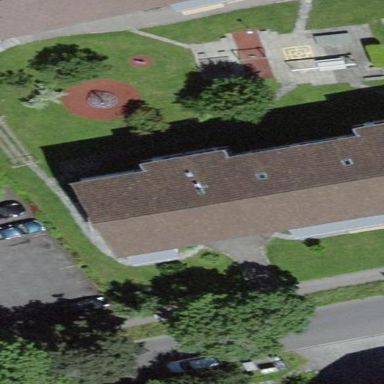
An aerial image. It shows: Gabled roof adorns the apartments building.